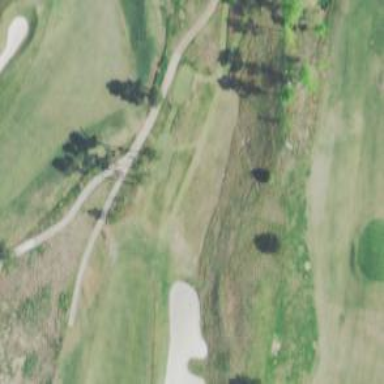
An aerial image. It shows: Service road designated as golf cart path.